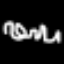
Label: squiggle